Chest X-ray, AP view. Patient: 55 years old, sex M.
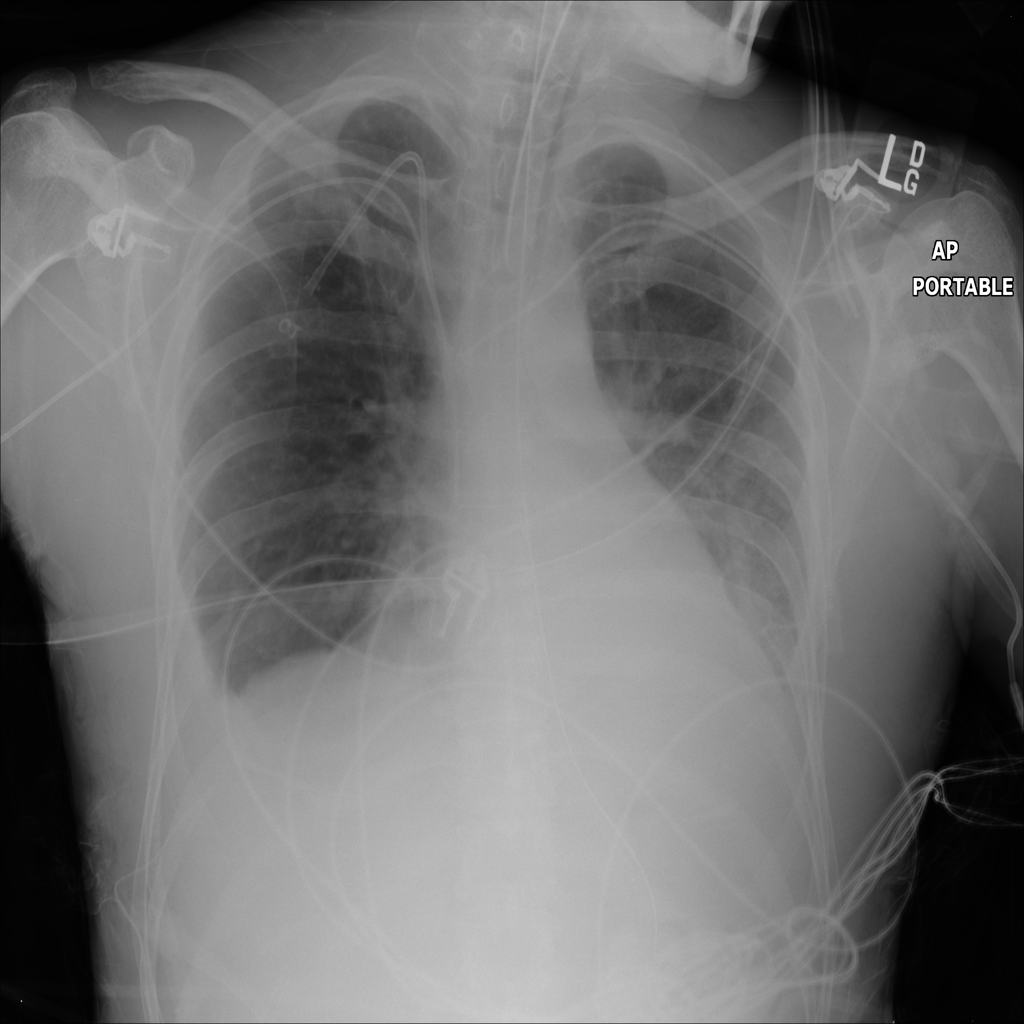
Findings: Consolidation